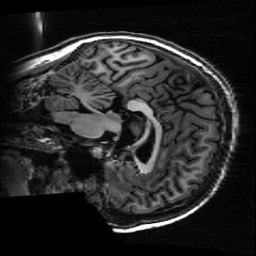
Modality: T1w
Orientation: sagittal
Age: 24
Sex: female
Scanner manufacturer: ge
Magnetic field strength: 3 T
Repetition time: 0.01144 s
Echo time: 0.005012 s